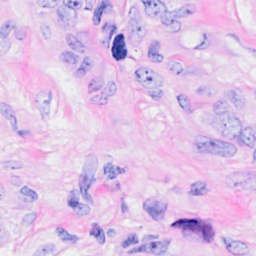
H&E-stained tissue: Breast